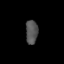
Tissue: lung
Cell type: T cells
Senescence score: 0.233
Nuclear area (px): 282
Mean DAPI intensity: 84.34